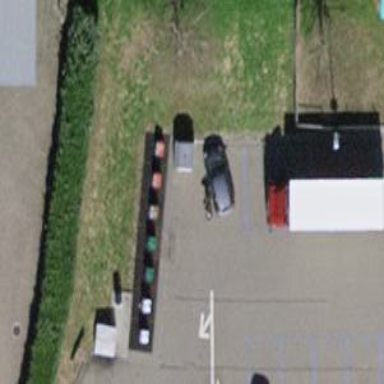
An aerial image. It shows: Recycling container for scrap metal.